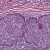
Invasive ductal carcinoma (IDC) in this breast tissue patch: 0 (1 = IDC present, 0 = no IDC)